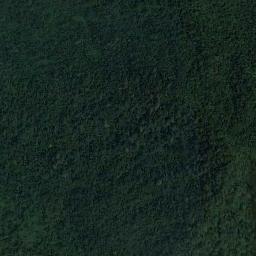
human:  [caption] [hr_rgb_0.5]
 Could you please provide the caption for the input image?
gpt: The forest is full of green trees .

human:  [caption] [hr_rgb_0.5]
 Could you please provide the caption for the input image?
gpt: This is a dense forest .

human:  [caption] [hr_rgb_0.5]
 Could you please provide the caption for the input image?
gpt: The forest has a lot of dense dark green trees .

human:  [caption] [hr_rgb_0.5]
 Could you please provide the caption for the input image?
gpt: A large dense mixed dark green and light green forest .

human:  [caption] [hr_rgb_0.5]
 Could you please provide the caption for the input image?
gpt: A dense forest with many green trees .